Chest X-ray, AP view. Patient: 47 years old, sex F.
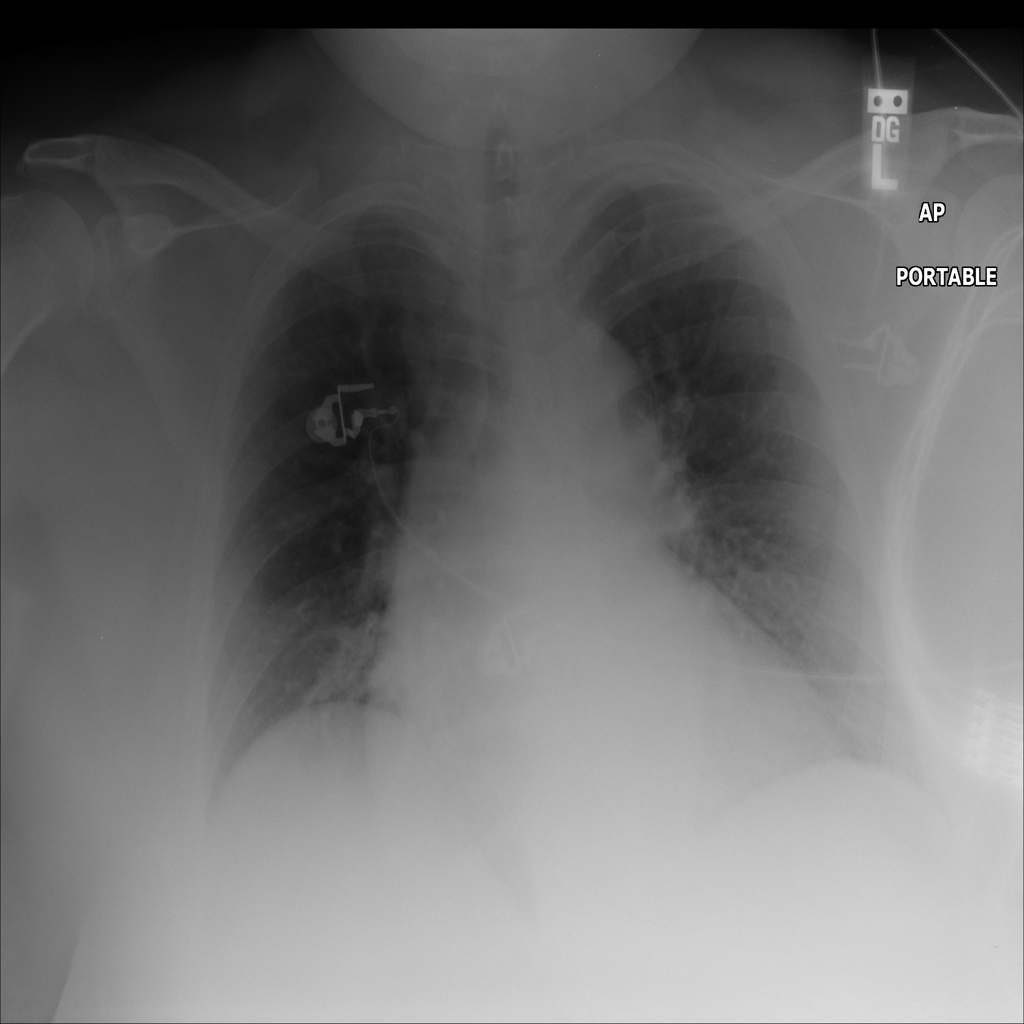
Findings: Atelectasis